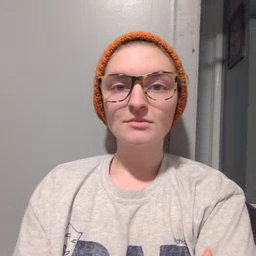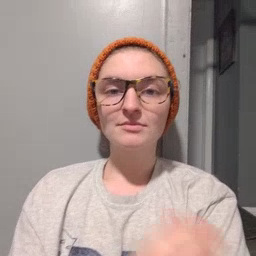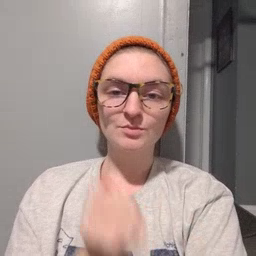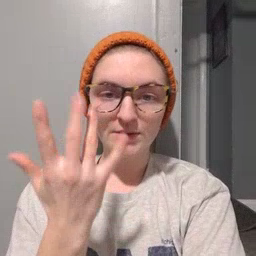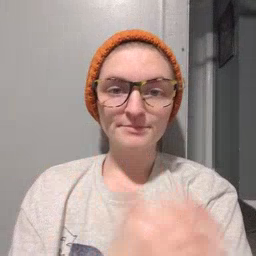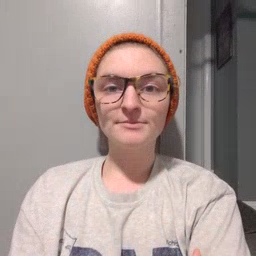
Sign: mitten